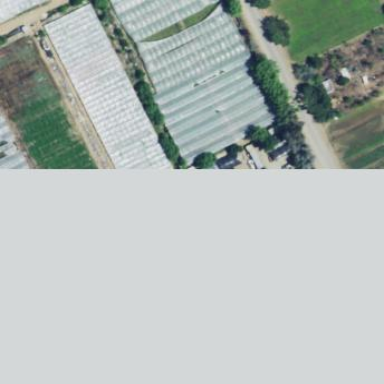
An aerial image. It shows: Greenhouse.